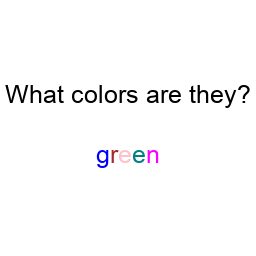
Color: blue, brown, pink, teal, magenta
Color name shown: green
Background color: white
Question text color: black